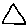
Label: triangle